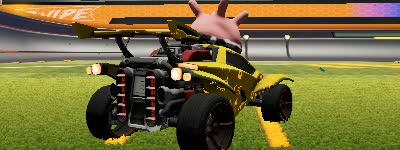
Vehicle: octane